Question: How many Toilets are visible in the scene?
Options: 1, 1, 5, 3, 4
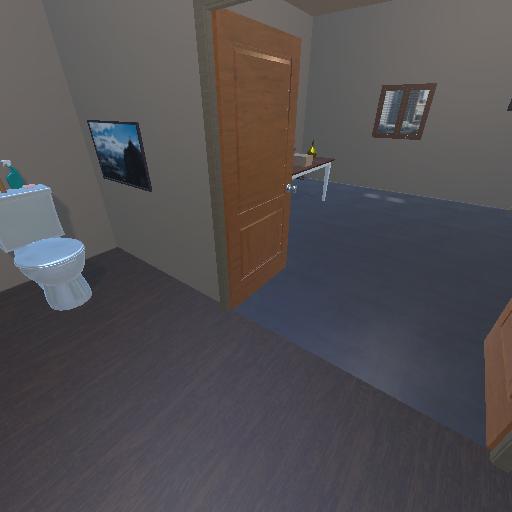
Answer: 1